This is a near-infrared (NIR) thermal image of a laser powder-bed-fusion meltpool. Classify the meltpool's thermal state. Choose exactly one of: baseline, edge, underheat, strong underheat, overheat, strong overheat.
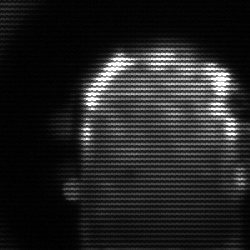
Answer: baseline